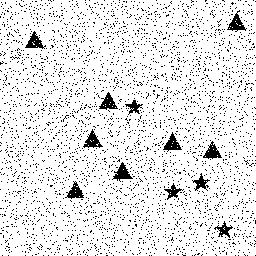
Squares: 0
Triangles: 8
Stars: 4
Total shapes: 12